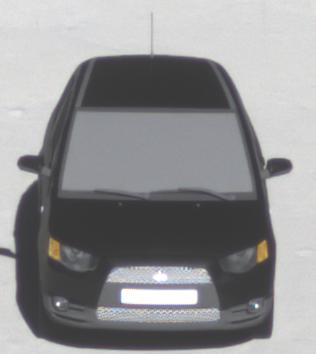
Make: Mitsubishi
Model: Colt 1.1
Detailed model: Colt (VI)
Model produced from: 2008/11
Model produced until: 2010/10
Doors: 3
Color: black
Road condition: dry road
Daytime: morning or afternoon
Contrast: high contrast